Question: Trying to learn JS and JQuery and i thought i would start with the basics and try alittle AJAX magic. Firstly i just wanted to get the AJAX part right and iterating through the return JSON object and appending it to a unordered list. Im doing no validation on the inputted value vs. the returned JSON results at this time, i just want a controlled way of to do the AJAX getJSON call. Later i will do the validation once i get this right.
Anyways im having trouble displaying the Account Numbers in in the ul. At the moment the only thing that is being displayed is in the li and not my ACCOUNT NUMBERS
My JS Code is here:
<URL>
but for ease its here as well:
'''
$(document).ready(function() {
$("#livesearchinput").keydown(function(key) {
$.ajaxSetup({
cache: false
});
$.getJSON(" /gh/get/response.json//garfbradaz/MvcLiveSearch/tree/master/JSFiddleAjaxReponses/", function(JSONData) {
$('<ul>').attr({
id: "live-list"
}).appendTo('div#livesearchesults');
$.each(JSONData, function(i, item) {
var li = $('<li>').append(i).appendTo('ul#live-list');
//debugger;
});
});
});
'''
});
My JSON file is hosted on github, but again for ease, here it is:
<URL>
'''
{
"AccountNumber": [
<PHONE>,
<PHONE>,
<PHONE>,
<PHONE>,
12
]
}
'''
Also here is my Fiddler results proving my JSON object is being returned.

There were so queries about what i was trying to achieve, so here it goes:
1. Learn JQuery
2. To build a "Search as you Type" input box. Firstly i wanted to get the AJAX part right first, then i was going to build an MVC3 (ASP.NET) Application that utilises this functionality, plus tidy up the JQuery code which includes validation for the input vs. the returned JSON.
Cheesos answer below worked for me and the JSFiddle can be found here:
<URL>
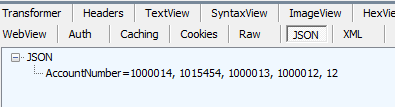
Answer: First, I think keydown is probably the wrong time to do the json call, or at least... it's wrong to do a json call with keydown. That's too many calls. If I type "hello" in the input box, within about .8 seconds, then there are 5 json requests and responses.
But you could make it so that it retrieves the json only the first time through, using a flag.
Something like this:
'''
$(document).ready(function() {
var $input = $("#livesearchinput"), filled = false;
$.ajaxSetup({ cache: false });
$input.keydown(function(key) {
if (!filled) {
filled = true;
$.getJSON("json101.js", function(JSONData) {
var $ul =
$('<ul>')
.attr({id: "live-list"})
.appendTo('div#livesearchesults');
$.each(JSONData, function(i, item) {
$.each(item, function(j, val) {
$('<li>').append(val).appendTo($ul);
});
});
});
}
});
});
'''
The key thing there is I've used an inner '$.each()'.
The outer '$.each()' is probably unnecessary. The JSON you receive has exactly one element in the object - "AccountNumber", which is an array. So you don't need to iterate over all the items in the object.
That might look like this:
'''
$.each(JSONData.AccountNumber, function(i, item) {
$('<li>').append(item).appendTo($ul);
});
'''